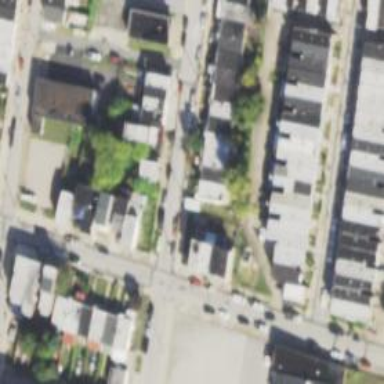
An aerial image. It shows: Alley classified as service road.